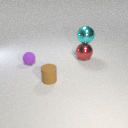
large cyan metal sphere above large red metal sphere